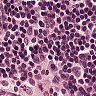
Metastatic tissue present: no